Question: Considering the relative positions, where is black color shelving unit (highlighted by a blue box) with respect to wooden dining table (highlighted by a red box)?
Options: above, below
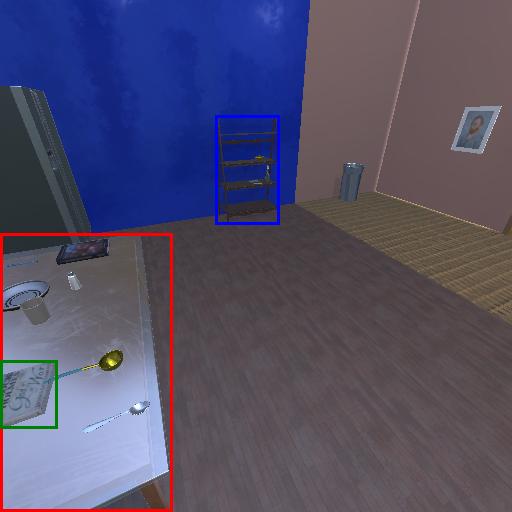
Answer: above